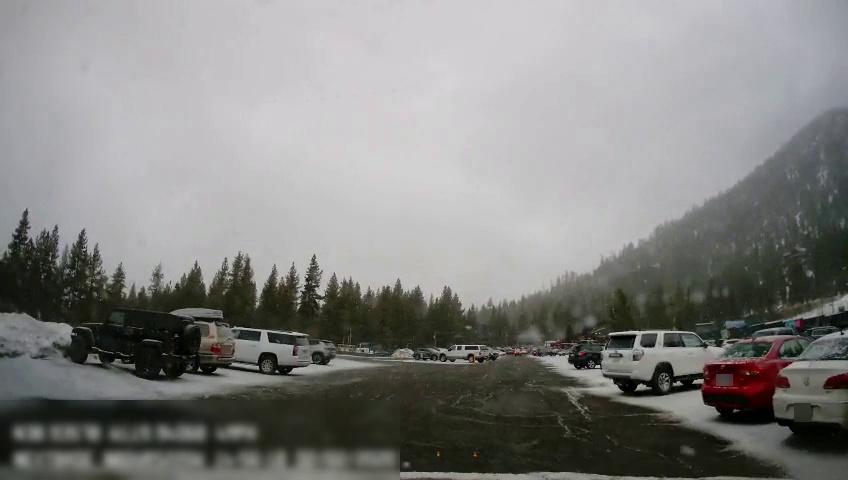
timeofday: Day
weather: Snowy
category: Vehicles | SUV
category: Vehicles | SUV
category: Vehicles | Car
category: Vehicles | Car
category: Vehicles | SUV
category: Vehicles | Truck
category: Vehicles | SUV
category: Vehicles | SUV
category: Vehicles | SUV
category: Vehicles | Car
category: Vehicles | Truck
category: Drivable Space